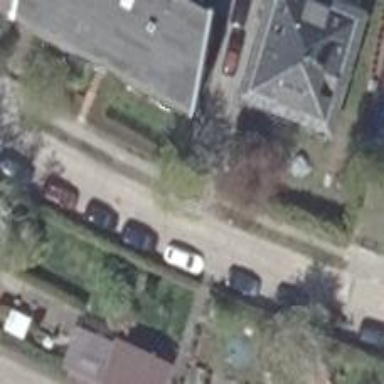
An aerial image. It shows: Residential road with concrete surface. The sidewalk is on the left.